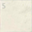
Piece: xx